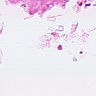
Metastatic tissue present: no